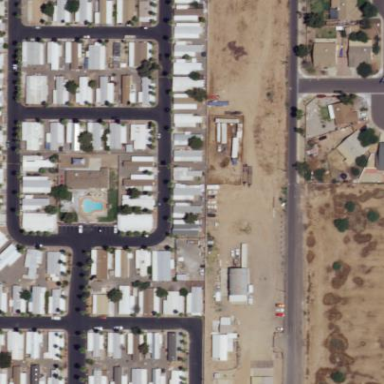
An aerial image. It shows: Residential area known as trailer park.